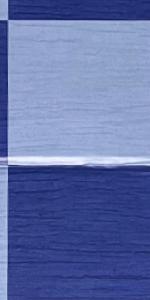
Label: Empty